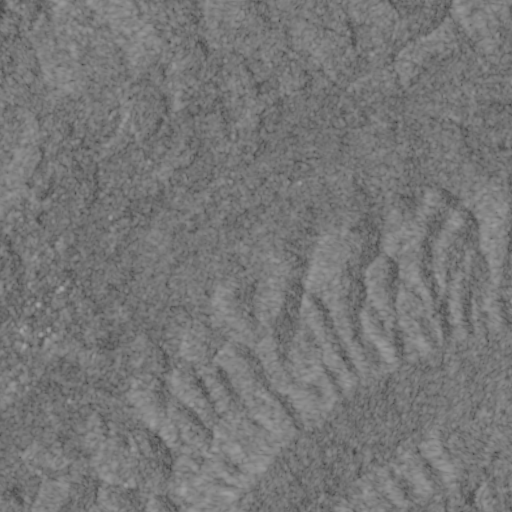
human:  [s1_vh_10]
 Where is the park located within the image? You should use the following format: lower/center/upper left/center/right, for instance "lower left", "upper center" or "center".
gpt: The park is located in the upper right of the image.
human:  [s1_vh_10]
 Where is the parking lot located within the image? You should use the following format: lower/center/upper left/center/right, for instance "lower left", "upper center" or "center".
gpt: There is no parking lot in the image.

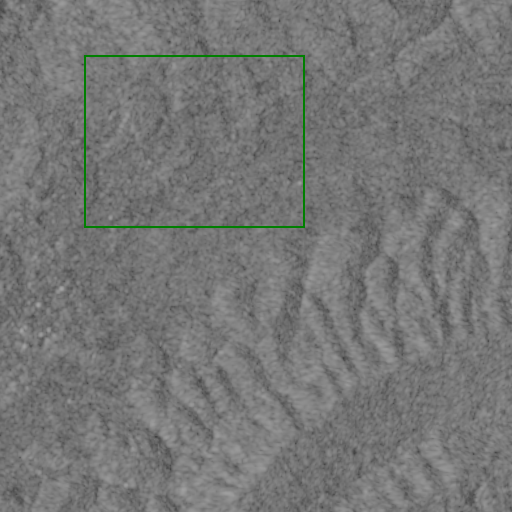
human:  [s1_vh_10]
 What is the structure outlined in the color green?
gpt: There is no green outline.
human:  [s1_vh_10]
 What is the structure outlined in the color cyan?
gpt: There is no structure outlined in cyan.